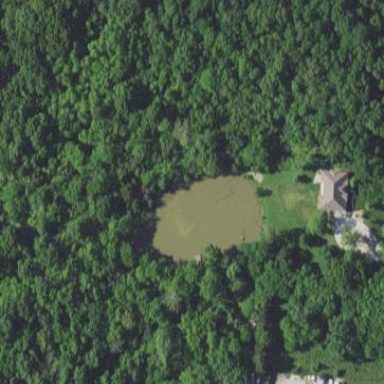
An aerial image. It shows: Pond with natural water.